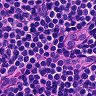
Metastatic tissue present: no